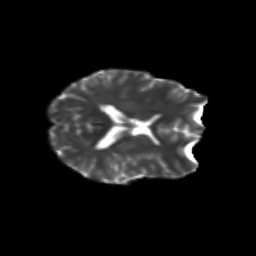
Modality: T2w
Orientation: axial
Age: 23
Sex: female
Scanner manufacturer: siemens
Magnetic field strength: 3 T
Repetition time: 3.5 s
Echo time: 0.104 s